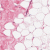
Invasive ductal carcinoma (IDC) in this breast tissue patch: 0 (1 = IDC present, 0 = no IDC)